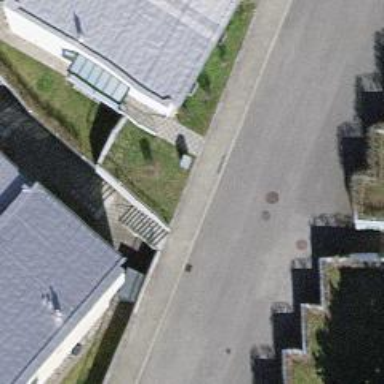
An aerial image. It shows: Road with steps.